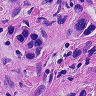
Metastatic tissue present: yes